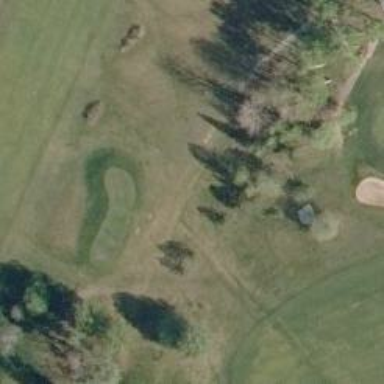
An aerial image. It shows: Path used for both walking and golf.